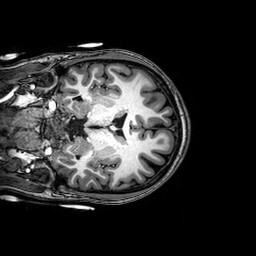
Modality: T1w
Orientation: coronal
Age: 18
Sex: female
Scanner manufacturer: philips
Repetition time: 0.008186 s
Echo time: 0.00376 s